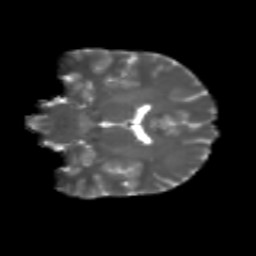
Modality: T2w
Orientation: coronal
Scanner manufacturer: siemens
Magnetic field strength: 3 T
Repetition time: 4.16 s
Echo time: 0.0806 s